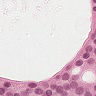
Metastatic tissue present: yes